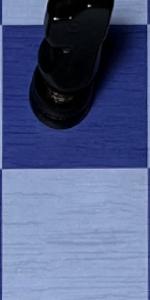
Label: Empty